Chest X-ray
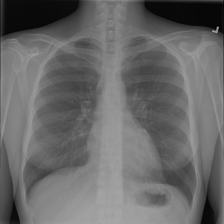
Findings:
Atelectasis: negative
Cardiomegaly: negative
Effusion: negative
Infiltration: negative
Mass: negative
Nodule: negative
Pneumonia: negative
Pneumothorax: negative
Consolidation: negative
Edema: negative
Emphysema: negative
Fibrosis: negative
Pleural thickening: negative
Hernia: negative